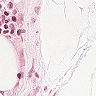
Metastatic tissue present: no